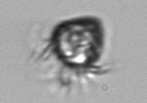
Label: Ciliophora